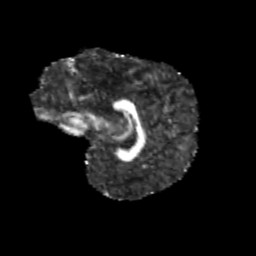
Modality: FA
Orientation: sagittal
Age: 9
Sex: female
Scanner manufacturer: siemens
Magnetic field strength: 3 T
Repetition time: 3.8 s
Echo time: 0.07 s